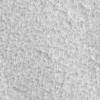
Label: not_dusty